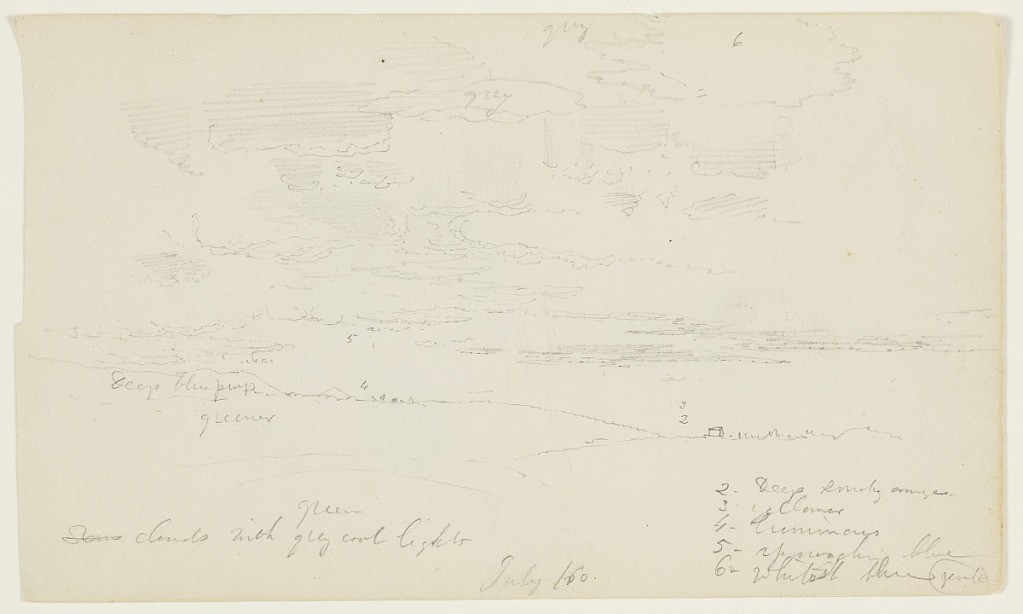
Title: Clouds over the Hudson River Valley, Hudson, New York
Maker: Frederic Edwin Church, American, 1826–1900
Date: July 1860
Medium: Graphite on white wove paper
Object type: Drawing
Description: Landscape sketch showing a view of a cloudy sky over a rolling landscape. In the lower portion of the composition, two gently sloping hills in the middle distance overlap one another at center right. A structure is visible atop the hill at right. In the background at left, a rugged mountain ridge and a sharp peak are visible just above the sloping terrain at left. Above, numerous puffy clouds hang in the sky and extend into the distance.